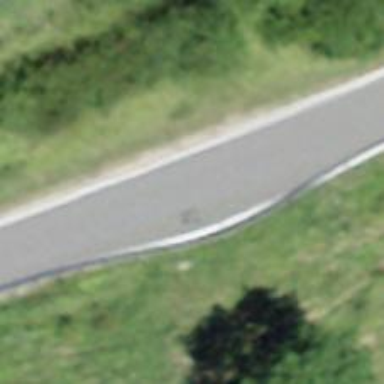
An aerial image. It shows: Passing place on the road.